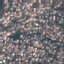
Label: Residential